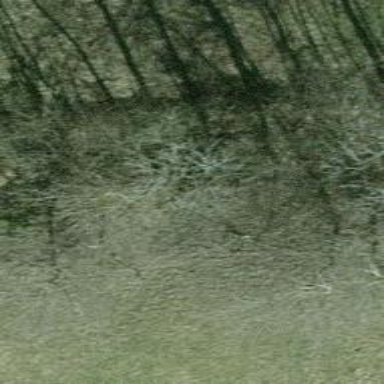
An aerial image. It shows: Single tag "natural: tree."